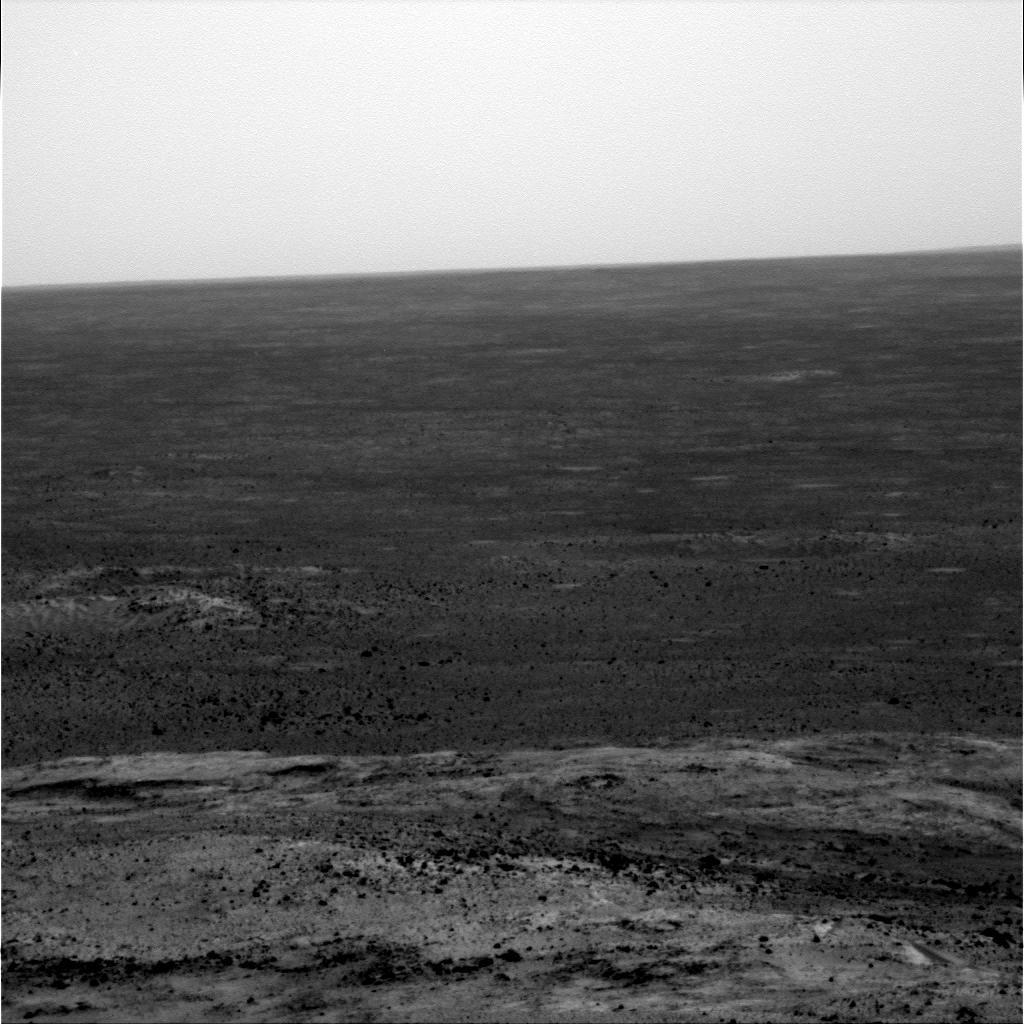
Terrain classes present: Bedrock, Gravel / Sand / Soil, Sky / Distant Mountains